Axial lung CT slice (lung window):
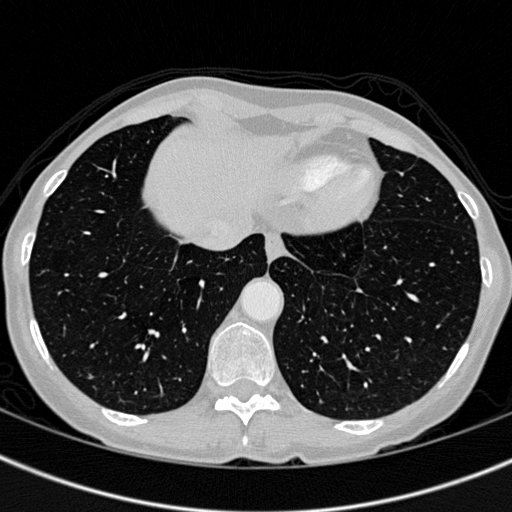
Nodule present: no